Field crop: tomato
Growth stage: 2
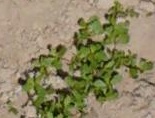
Species: portulaca